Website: crate-barrel
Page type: billing-address
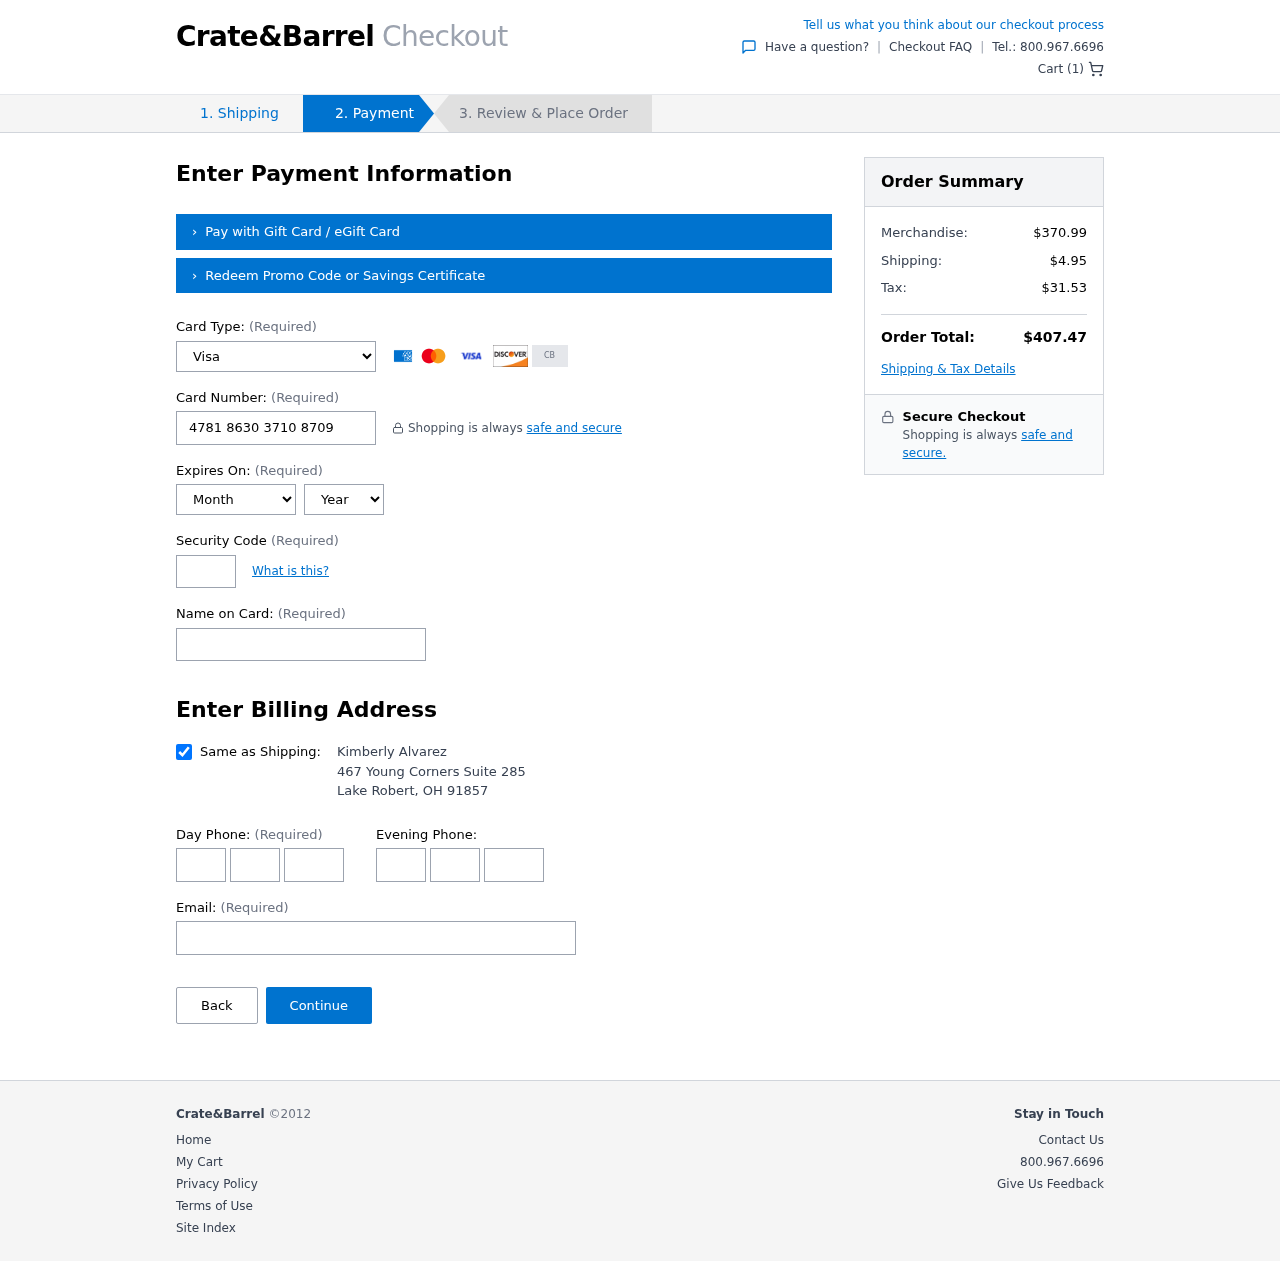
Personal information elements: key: PII_CARD_CVV
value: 102
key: PII_CARD_EXPIRY_MONTH
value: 02
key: PII_CARD_EXPIRY_YEAR
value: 26
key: PII_CARD_NUMBER
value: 4781 8630 3710 8709
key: PII_CARD_TYPE
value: Visa
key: PII_CITY
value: Lake Robert
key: PII_EMAIL
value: kimberlyalvarez@hotmail.com
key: PII_FULLNAME
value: Kimberly Alvarez
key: PII_PHONE_ALT_AREA
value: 746
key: PII_PHONE_ALT_PREFIX
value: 748
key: PII_PHONE_ALT_SUFFIX
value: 3957
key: PII_PHONE_AREA
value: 369
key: PII_PHONE_PREFIX
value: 945
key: PII_PHONE_SUFFIX
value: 6122
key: PII_POSTCODE
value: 91857
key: PII_STATE_ABBR
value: OH
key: PII_STREET
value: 467 Young Corners Suite 285
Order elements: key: ORDER_NUM_ITEMS
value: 1
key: ORDER_SUBTOTAL
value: $370.99
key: ORDER_SHIPPING_COST
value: $4.95
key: ORDER_TAX
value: $31.53
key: ORDER_TOTAL
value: $407.47